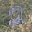
Label: 2